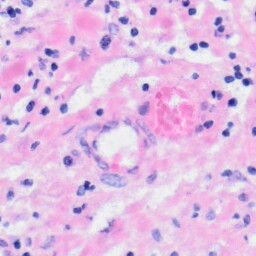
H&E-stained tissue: Liver